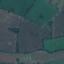
Label: Pasture